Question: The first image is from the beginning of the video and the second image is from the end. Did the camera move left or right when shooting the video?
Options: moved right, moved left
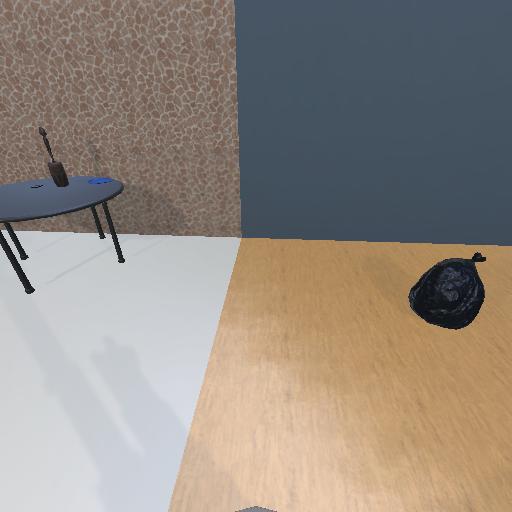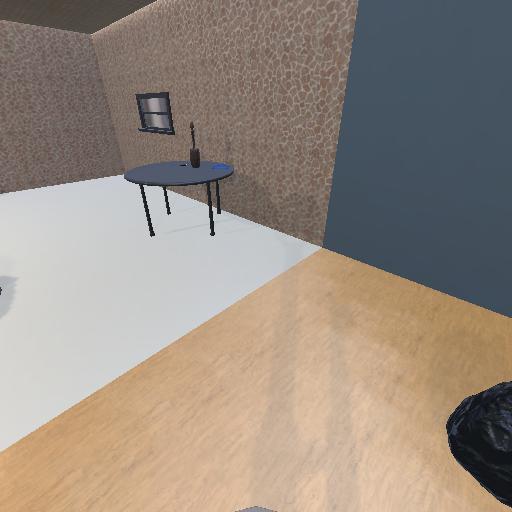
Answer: moved right